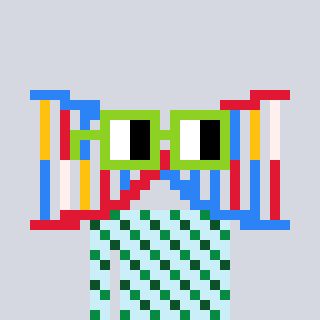
a pixel art character with square light green glasses, a dna-shaped head and a cold-colored body on a cool background